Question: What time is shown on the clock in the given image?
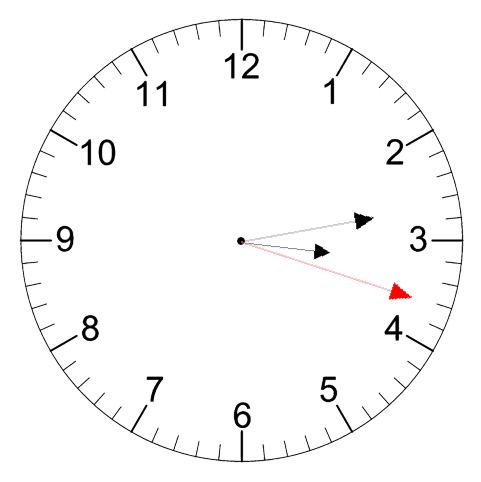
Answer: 03:13:18